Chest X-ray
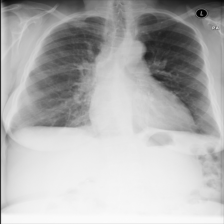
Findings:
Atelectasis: negative
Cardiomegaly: negative
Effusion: negative
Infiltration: negative
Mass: negative
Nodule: negative
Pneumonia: negative
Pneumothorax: negative
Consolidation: negative
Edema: negative
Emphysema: negative
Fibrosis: negative
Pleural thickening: negative
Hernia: negative